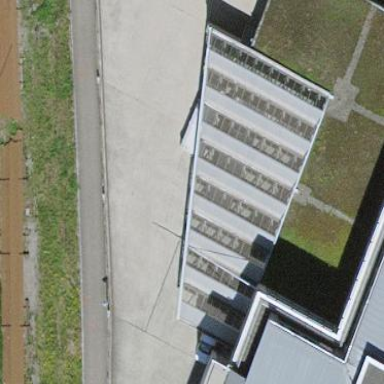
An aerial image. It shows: Roof covered with grass.